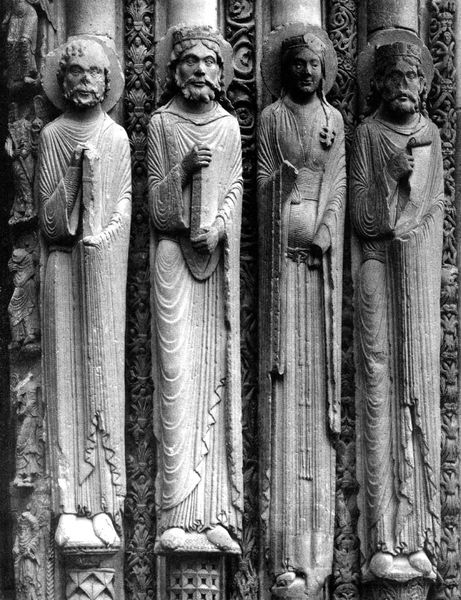
Titel: Kathedrale Notre-Dame in Chartres
Standort: Chartres, Notre-Dame (EU - F)
Schlagwörter: frankreich, grau, säulen, bart, falten, sockel, stein, hände, kirche, gotik, krone, turm, skulptur, relief, füsse, figuren, könig, podest, foto, vier, eingang, buch, kreuz, dom, kathedrale, portal, heiligenschein, statuen, nimbus, sandstein, chartres, reims, romanik, könige, heilige, petrus, gewände, stifter, apostel, evangelisten, andreas, stifterfiguren, burgos